Field crop: maize
Growth stage: 2
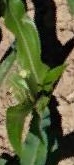
Species: maize